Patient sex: M
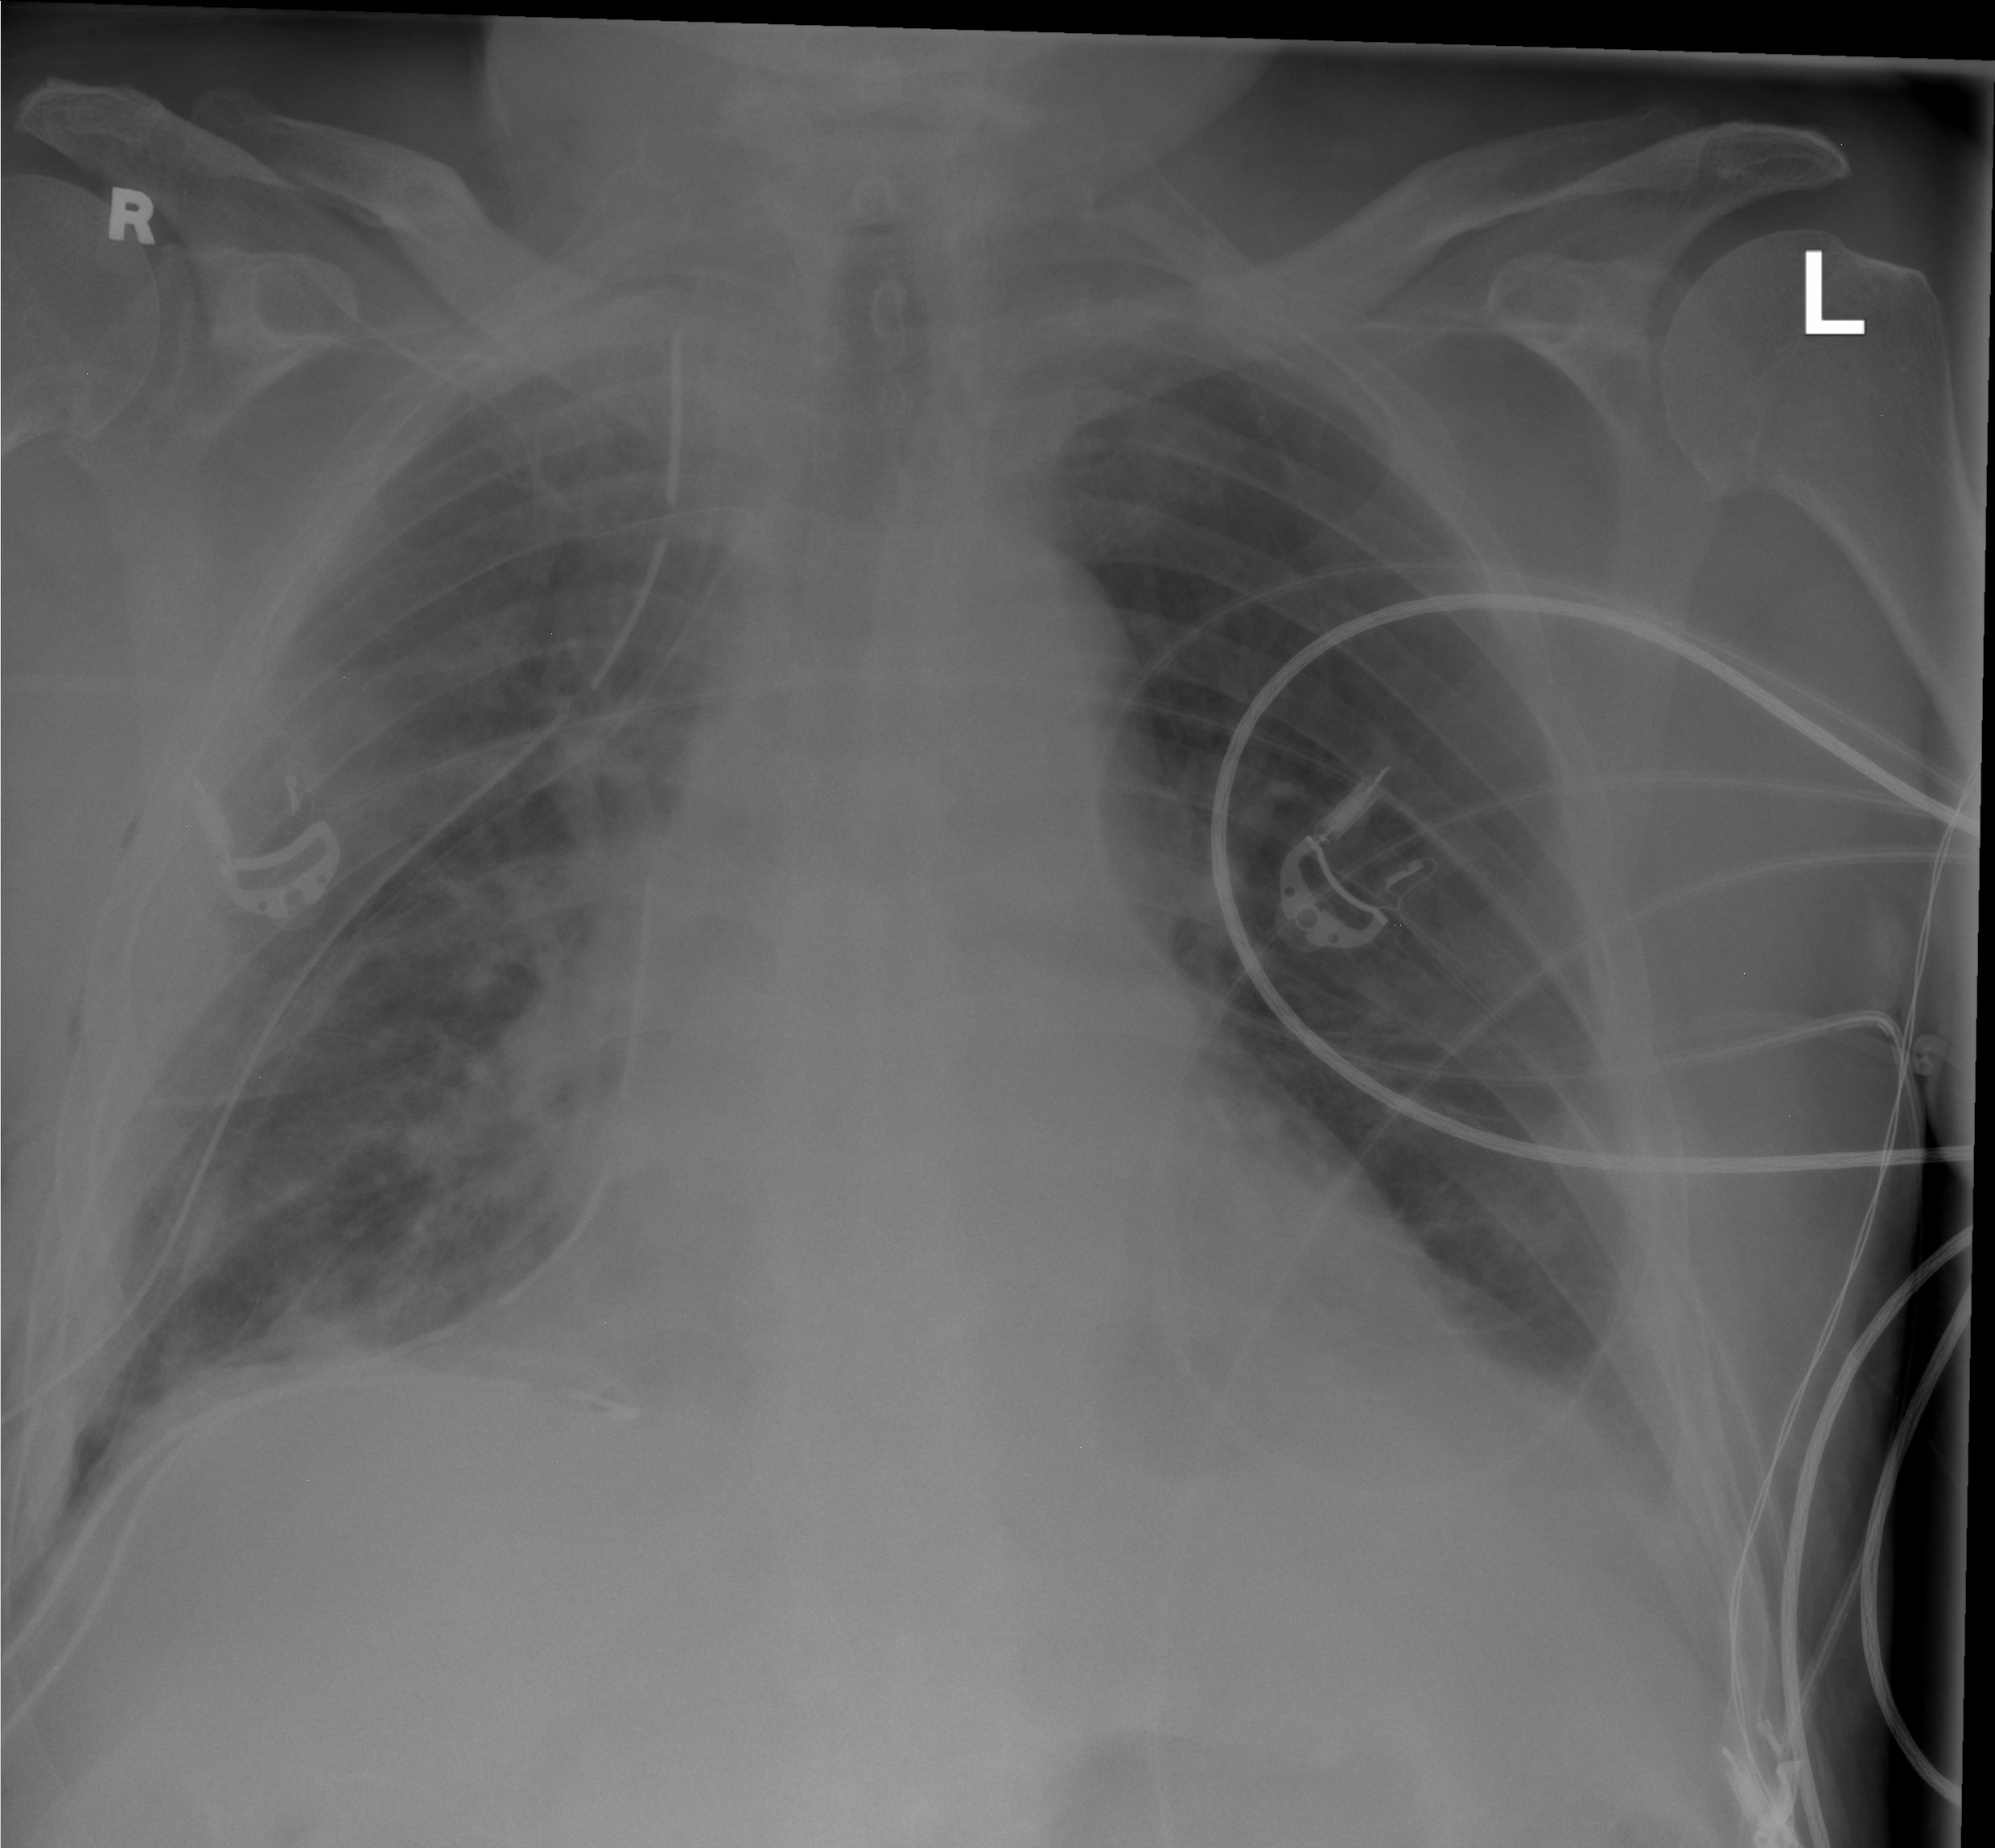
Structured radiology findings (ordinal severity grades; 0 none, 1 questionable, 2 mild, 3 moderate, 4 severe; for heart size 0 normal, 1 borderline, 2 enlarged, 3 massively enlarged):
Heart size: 2
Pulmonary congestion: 2
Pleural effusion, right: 0
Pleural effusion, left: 2
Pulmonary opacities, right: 2
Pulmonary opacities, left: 0
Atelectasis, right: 3
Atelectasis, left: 2